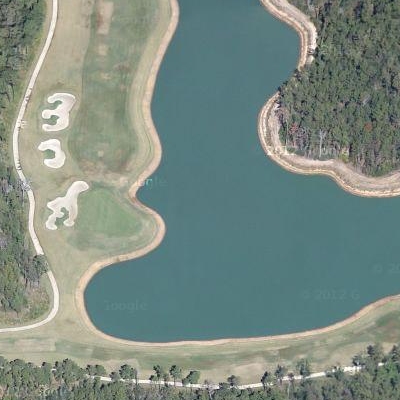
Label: dRiverLake